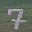
Label: 7